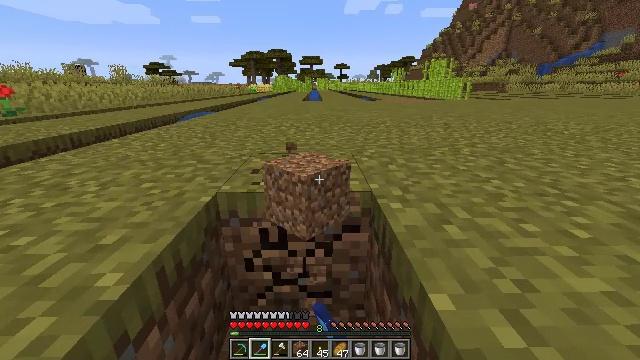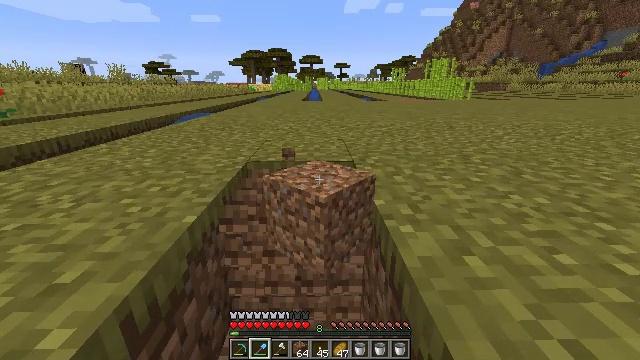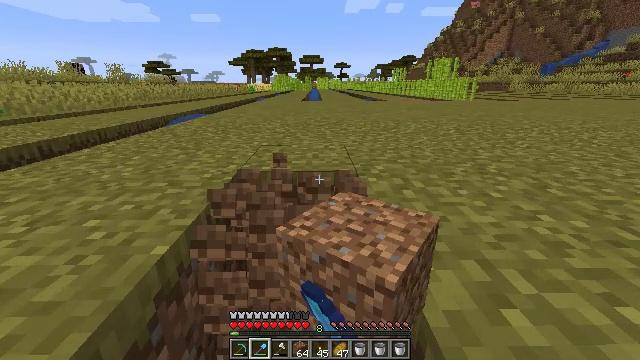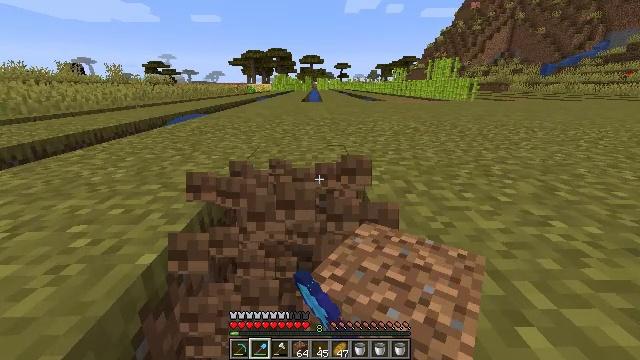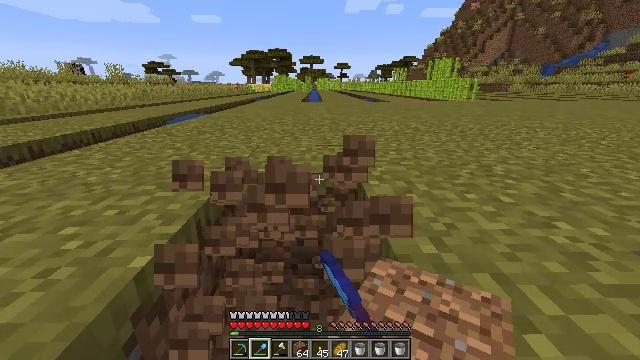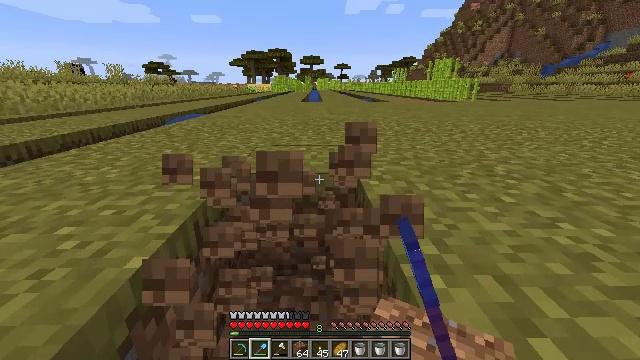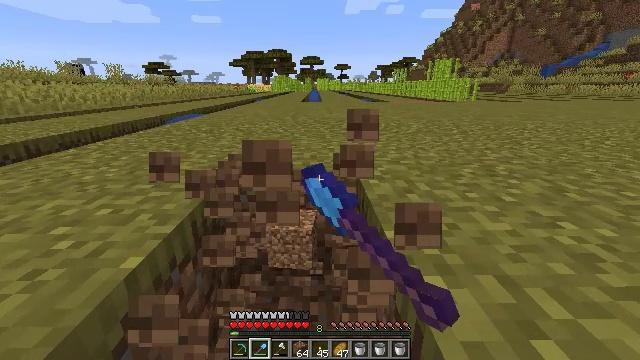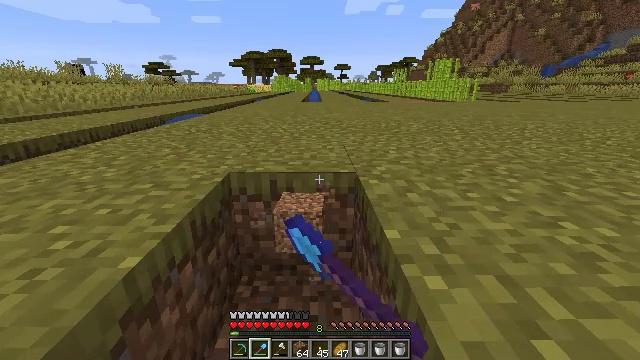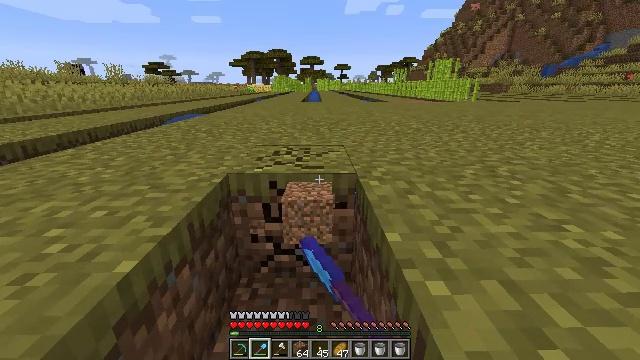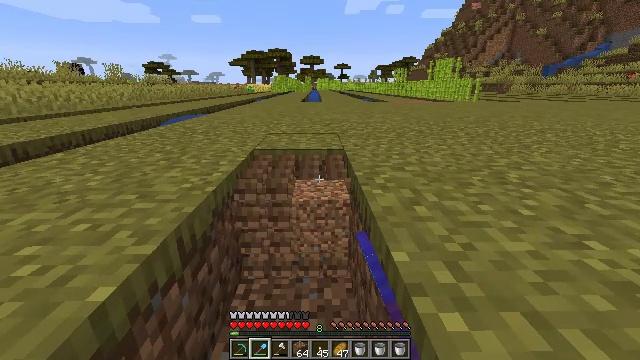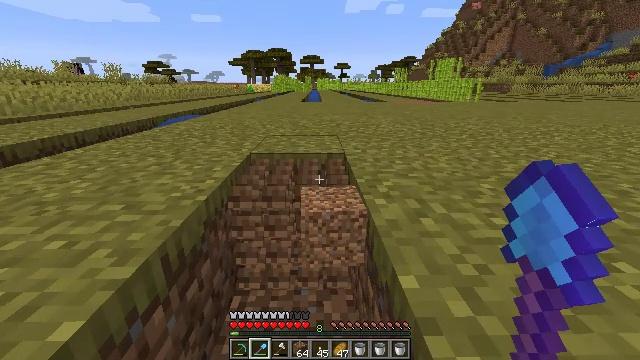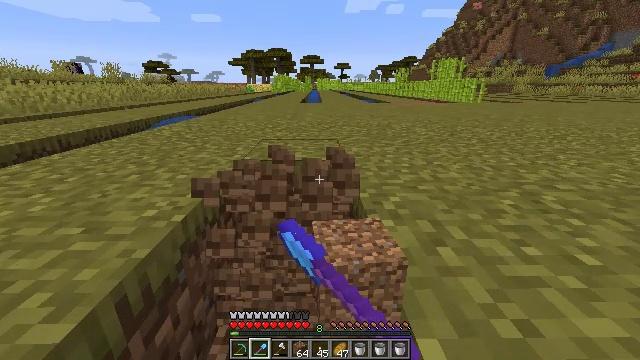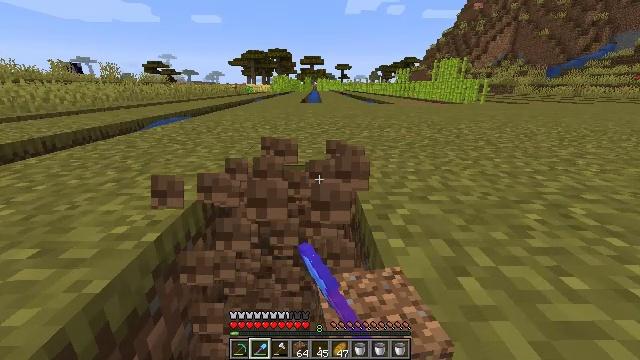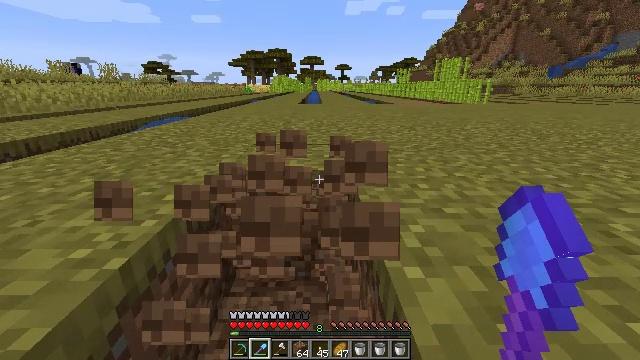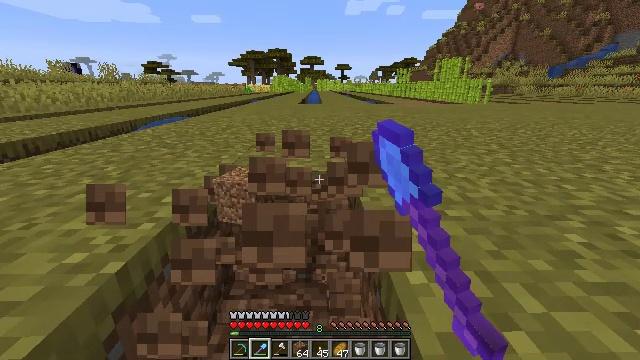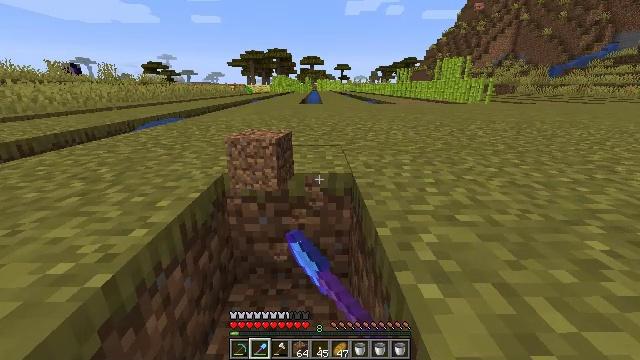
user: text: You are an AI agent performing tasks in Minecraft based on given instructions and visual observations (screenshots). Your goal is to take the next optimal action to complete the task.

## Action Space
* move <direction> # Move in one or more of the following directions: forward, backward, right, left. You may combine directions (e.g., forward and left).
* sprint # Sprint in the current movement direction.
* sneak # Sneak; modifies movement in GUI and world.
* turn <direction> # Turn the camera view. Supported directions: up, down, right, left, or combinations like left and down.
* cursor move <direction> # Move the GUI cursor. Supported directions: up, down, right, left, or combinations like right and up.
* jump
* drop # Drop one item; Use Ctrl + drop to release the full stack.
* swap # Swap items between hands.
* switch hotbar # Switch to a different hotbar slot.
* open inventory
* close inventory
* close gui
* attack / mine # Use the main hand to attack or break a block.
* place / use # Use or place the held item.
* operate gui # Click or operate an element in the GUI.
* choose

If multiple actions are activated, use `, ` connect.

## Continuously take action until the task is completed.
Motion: motion action
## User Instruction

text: Gather grass block for landscaping.
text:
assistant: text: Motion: move forward, attack / mine
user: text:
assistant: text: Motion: attack / mine
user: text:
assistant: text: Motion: attack / mine
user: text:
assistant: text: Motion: attack / mine
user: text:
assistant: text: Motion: attack / mine
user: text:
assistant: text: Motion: attack / mine
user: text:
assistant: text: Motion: attack / mine
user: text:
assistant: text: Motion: move forward, attack / mine
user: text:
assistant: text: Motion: move forward, attack / mine
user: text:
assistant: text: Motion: move forward, attack / mine
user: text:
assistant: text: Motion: move forward, attack / mine
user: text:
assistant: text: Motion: move forward, attack / mine
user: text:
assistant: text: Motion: attack / mine
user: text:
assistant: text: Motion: attack / mine
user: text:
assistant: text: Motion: attack / mine
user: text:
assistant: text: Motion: attack / mine
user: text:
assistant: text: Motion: attack / mine
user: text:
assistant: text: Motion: attack / mine
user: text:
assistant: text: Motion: attack / mine
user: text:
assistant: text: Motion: attack / mine
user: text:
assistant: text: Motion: attack / mine
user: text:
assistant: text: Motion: attack / mine
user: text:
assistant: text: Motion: attack / mine
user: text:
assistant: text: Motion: attack / mine
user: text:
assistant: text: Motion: attack / mine
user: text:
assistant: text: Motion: attack / mine
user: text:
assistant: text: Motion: attack / mine
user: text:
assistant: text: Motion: attack / mine
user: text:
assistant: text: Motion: attack / mine
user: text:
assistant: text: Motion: move forward, attack / mine